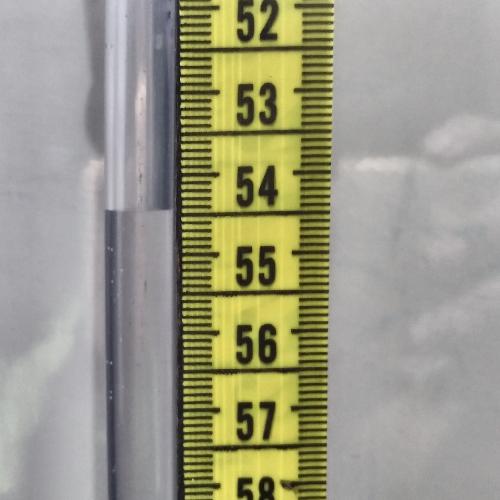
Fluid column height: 54.4 cm